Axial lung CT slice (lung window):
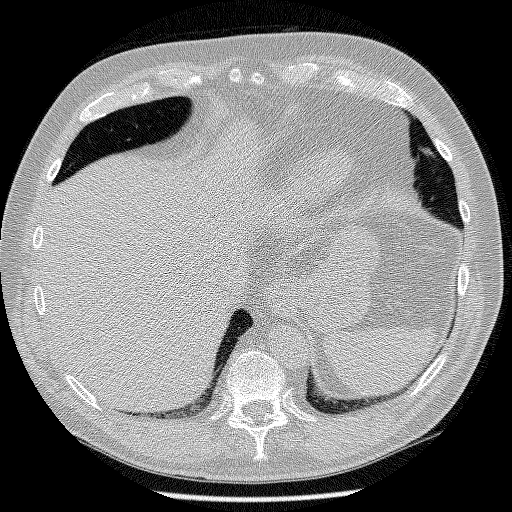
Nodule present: no